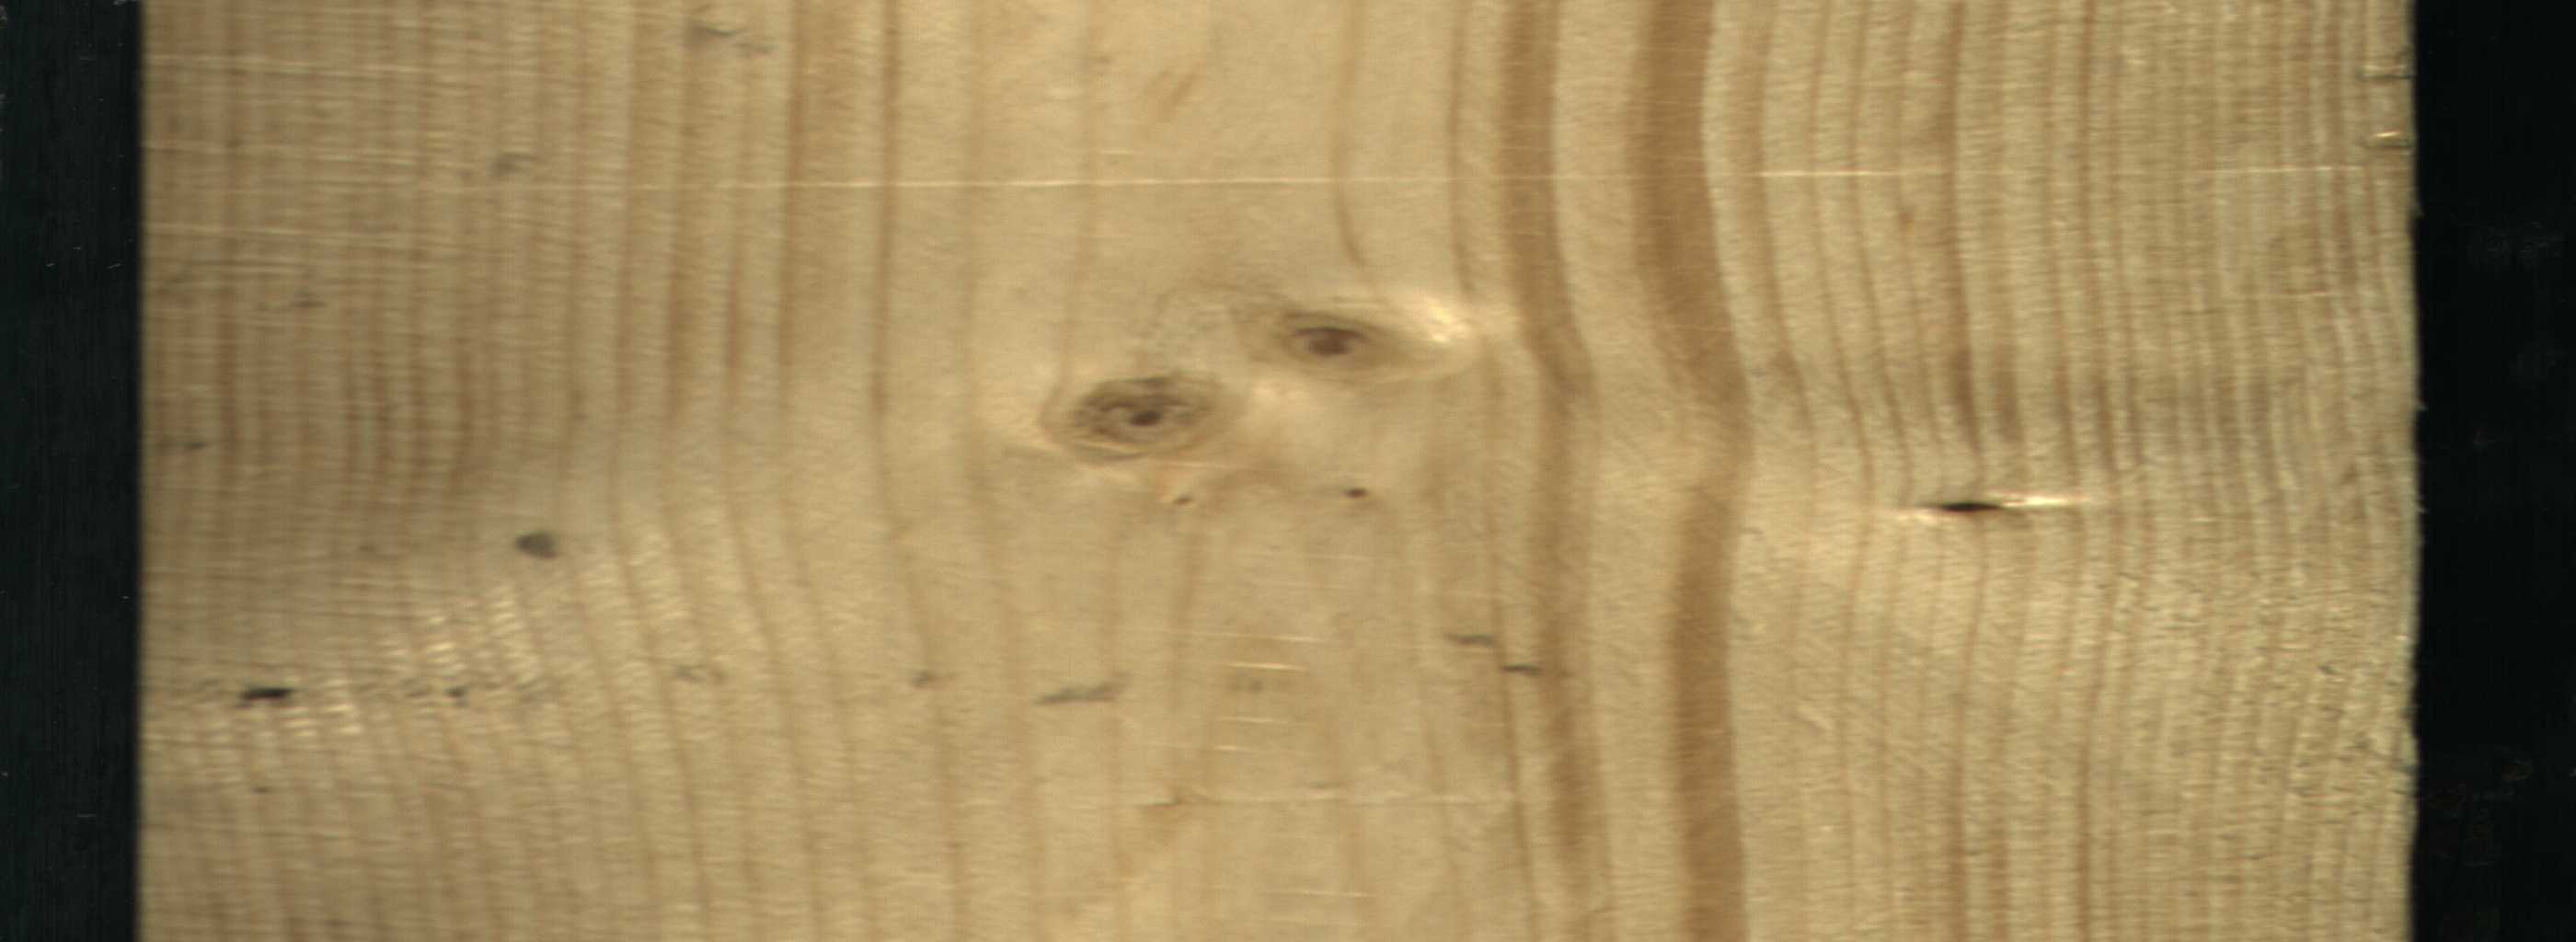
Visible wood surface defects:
Quartzity
Dead_Knot
Live_Knot
Live_Knot